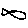
Label: fish